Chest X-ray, AP view. Patient: 34 years old, sex M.
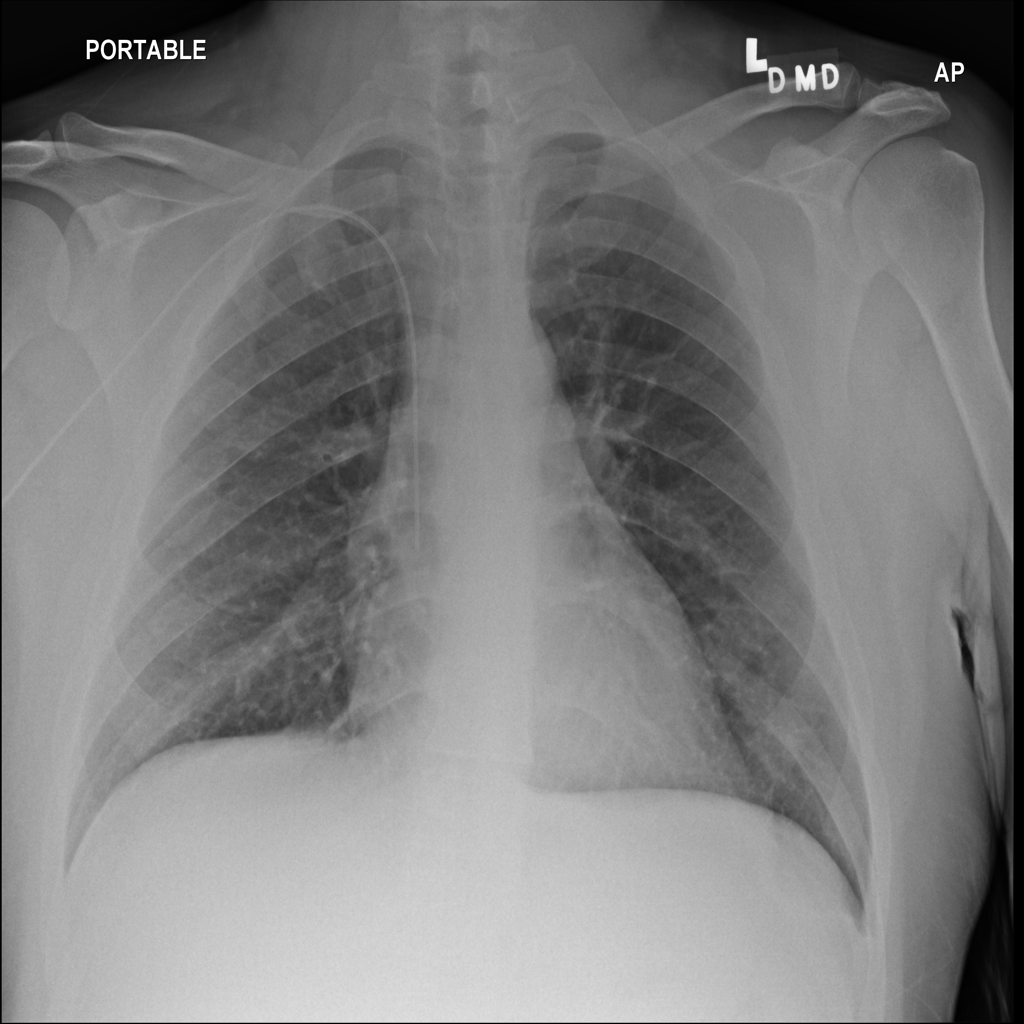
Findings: No Finding